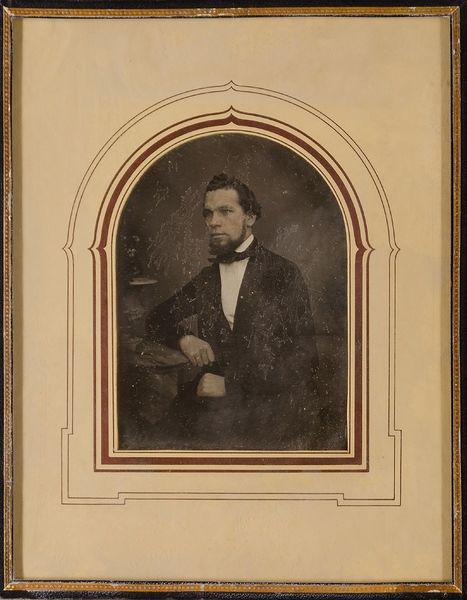
Titel: Unbekannter Mann
Künstler: Wilhelm Breuning
Standort: Hamburg
Institution: Museum für Kunst und Gewerbe Hamburg
Schlagwörter: mann, portrait, person, foto, fotografie, photographie, photo, lichtbild, daguerreotypie, historische, bildwerke, angewandte und bildende kunst, hessische systematik, porträt, persönlichkeit, porträtfotografie, porträtphotographie, hüftbild